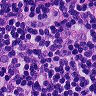
Metastatic tissue present: yes